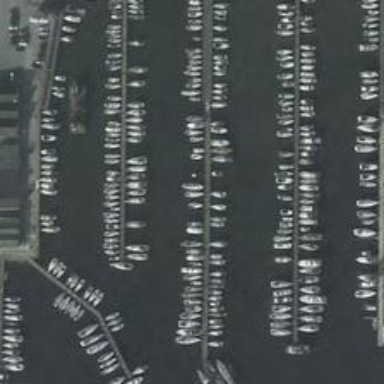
There are many places to a relatively large port .